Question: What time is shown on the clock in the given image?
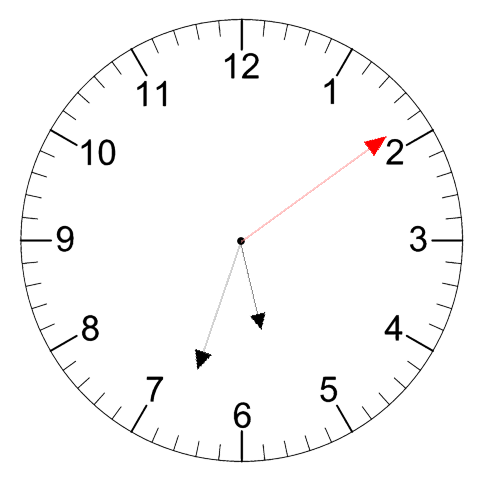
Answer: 05:33:09